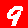
Digit: 9